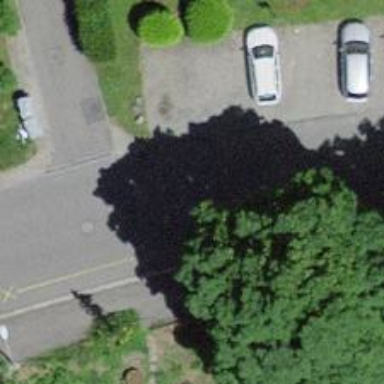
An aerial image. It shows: Residential road with asphalt surface. Sidewalk is present on the left side.